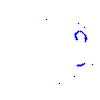
Particle: proton